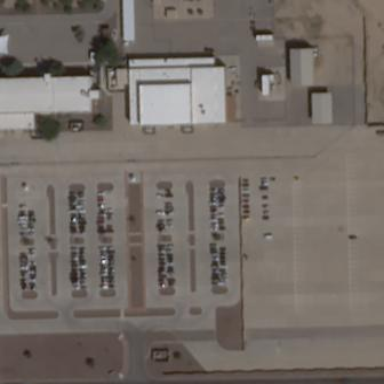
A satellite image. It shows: Parking area.